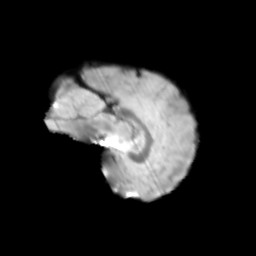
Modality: T2w
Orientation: sagittal
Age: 12
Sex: male
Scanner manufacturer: siemens
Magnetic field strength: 3 T
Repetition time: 3.8 s
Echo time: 0.07 s